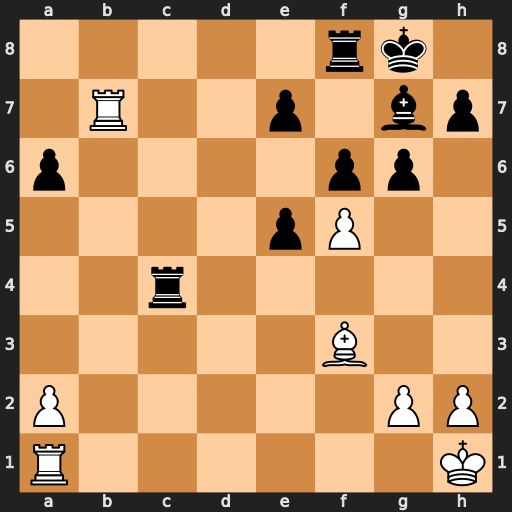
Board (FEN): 5rk1/1R2p1bp/p4pp1/4pP2/2r5/5B2/P5PP/R6K
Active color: w
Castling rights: -
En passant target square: -
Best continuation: Bd5+ Kh8 Bxc4